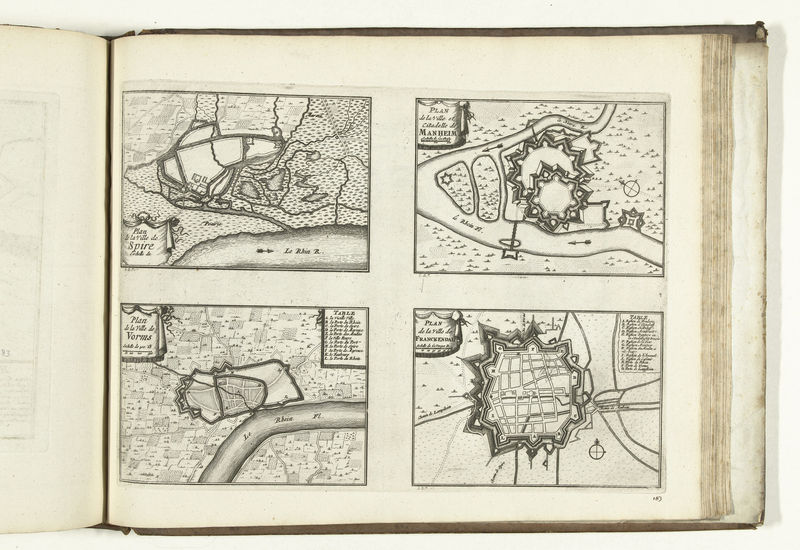
Titel: Plattegronden van Speyer, Mannheim, Worms en Frankenthal
Künstler: Monogrammist DB (etser 18de eeuw)
Standort: Amsterdam
Institution: Rijksmuseum
Schlagwörter: ville, carte, plan, rivière, urbanisme, cartographie